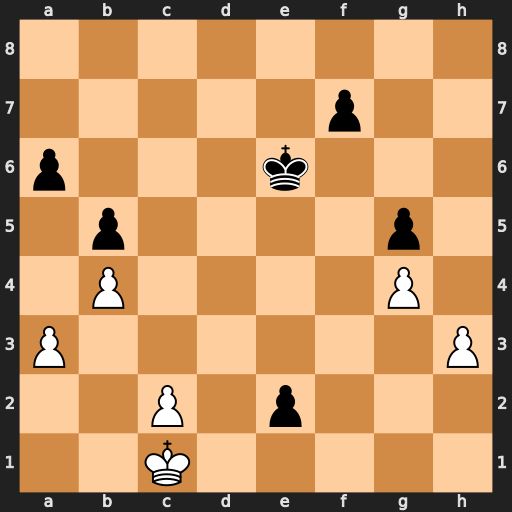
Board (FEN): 8/5p2/p3k3/1p4p1/1P4P1/P6P/2P1p3/2K5
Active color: w
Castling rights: -
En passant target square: -
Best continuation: Kd2 Kd5 Kxe2